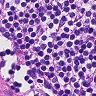
Metastatic tissue present: no